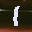
Label: 1